Interaction volume radius: 5 \u00c5
Interaction volume height: 15 \u00c5
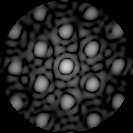
Disorder parameter: 0.2335